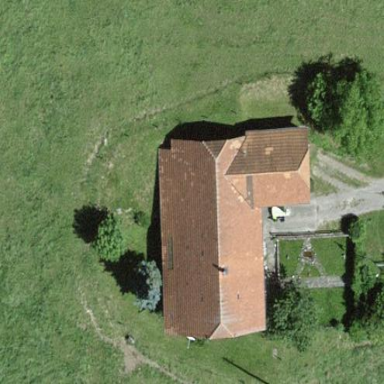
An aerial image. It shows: Farm building.